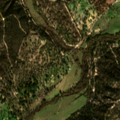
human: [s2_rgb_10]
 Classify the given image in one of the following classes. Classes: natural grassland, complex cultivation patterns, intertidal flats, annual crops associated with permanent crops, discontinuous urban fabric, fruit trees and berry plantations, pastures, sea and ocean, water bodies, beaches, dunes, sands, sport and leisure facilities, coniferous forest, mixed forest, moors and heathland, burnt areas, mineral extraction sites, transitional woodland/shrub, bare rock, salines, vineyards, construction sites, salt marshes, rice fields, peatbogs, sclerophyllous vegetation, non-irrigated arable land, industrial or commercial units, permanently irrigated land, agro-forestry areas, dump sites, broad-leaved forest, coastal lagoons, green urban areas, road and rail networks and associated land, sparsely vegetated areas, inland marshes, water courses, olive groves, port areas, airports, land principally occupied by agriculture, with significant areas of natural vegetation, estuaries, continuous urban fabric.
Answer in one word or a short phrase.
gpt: pastures, agro-forestry areas, broad-leaved forest, transitional woodland/shrub